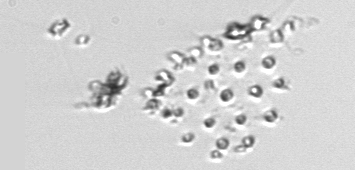
Label: Parvicorbicula_socialis